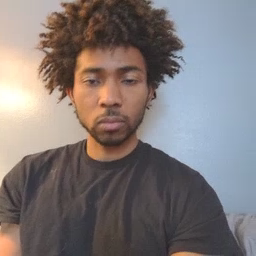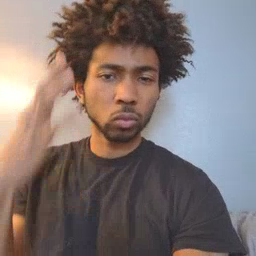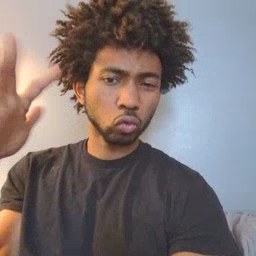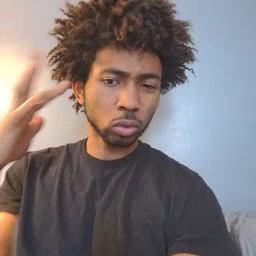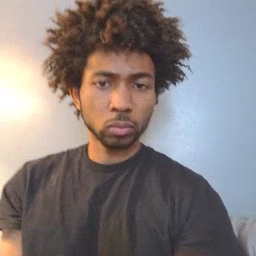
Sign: loud